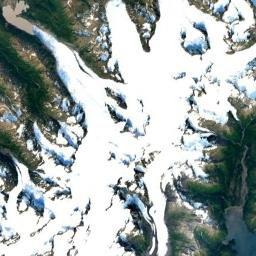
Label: snowberg